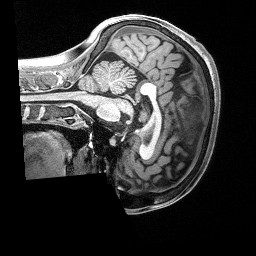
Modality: T1w
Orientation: sagittal
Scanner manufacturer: siemens
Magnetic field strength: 3 T
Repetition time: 2.4 s
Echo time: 0.00122 s